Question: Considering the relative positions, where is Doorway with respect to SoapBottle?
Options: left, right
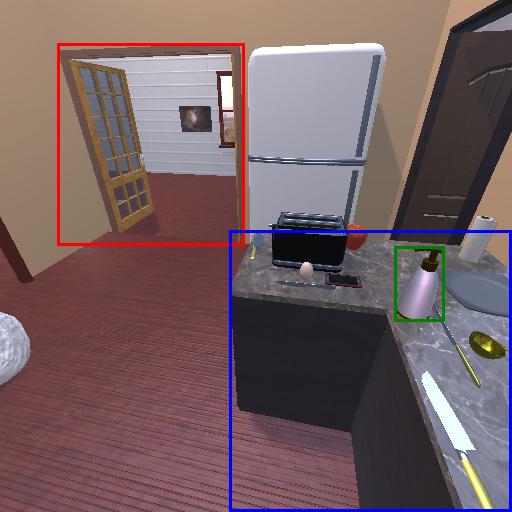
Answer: left